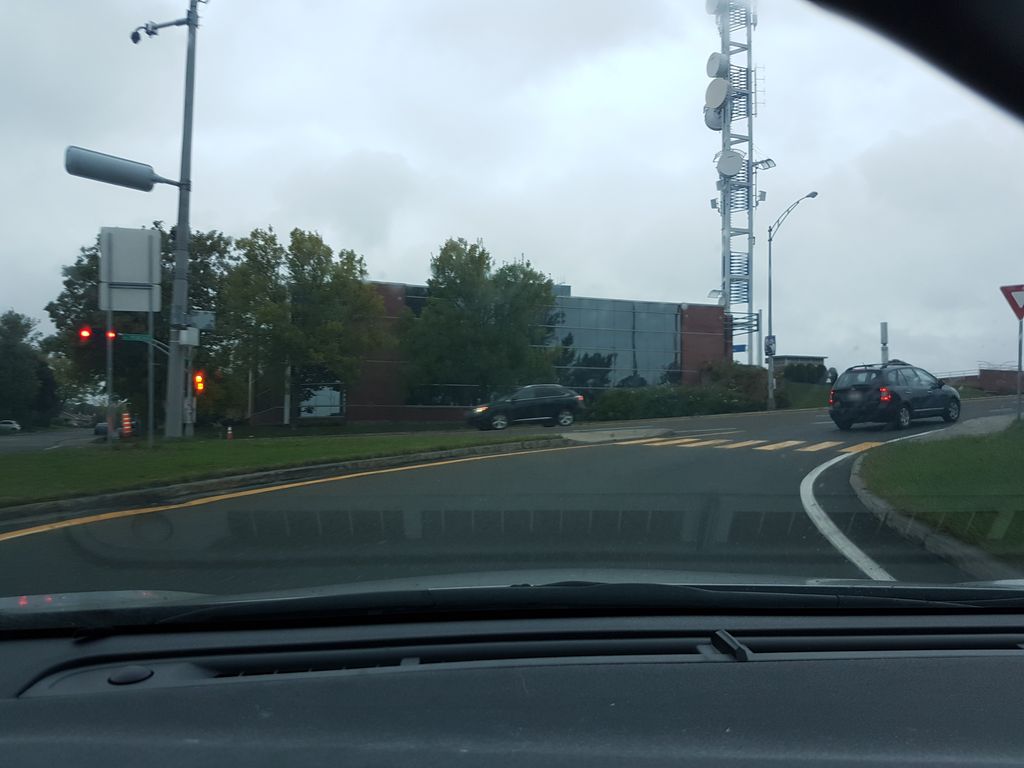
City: quebec_city